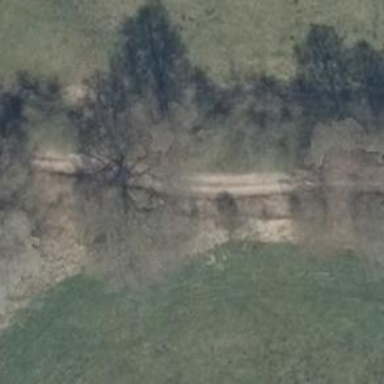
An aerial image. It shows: Track with ground surface of grade 2.